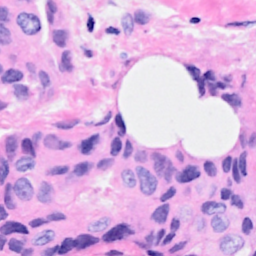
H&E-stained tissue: Breast